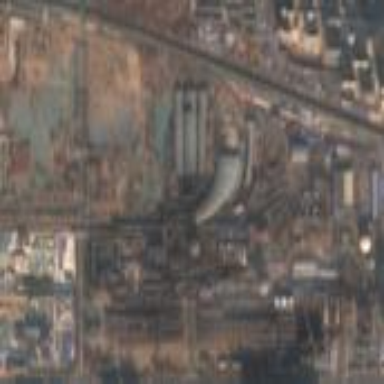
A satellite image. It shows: Industrial area characterized by steel structures.